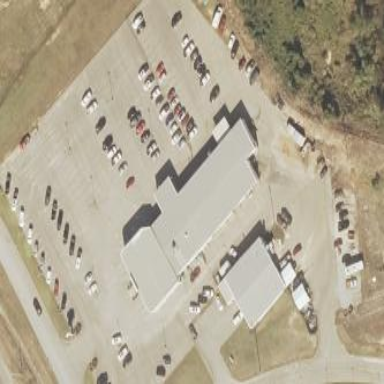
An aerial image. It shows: Car shop.